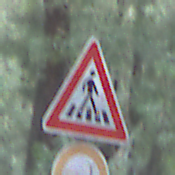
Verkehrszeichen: FussgaengerueberwegLinks
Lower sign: VerbotUeberholenEinspurigeFahrzeuge
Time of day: SunriseSunset
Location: Outdoor (Nature)
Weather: NotSpecified
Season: Autumn
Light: Natural